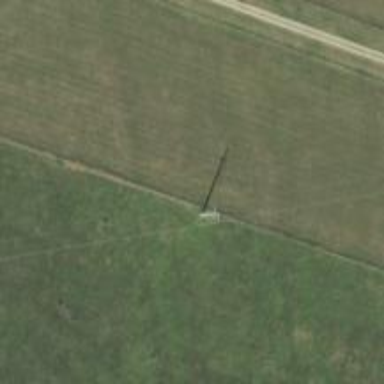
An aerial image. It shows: Power tower.